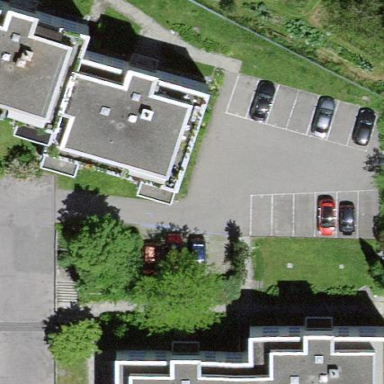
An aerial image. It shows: Parking area with asphalt surface.